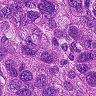
Metastatic tissue present: yes